Interaction volume radius: 10 \u00c5
Interaction volume height: 35 \u00c5
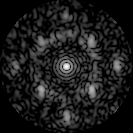
Disorder parameter: 0.5317